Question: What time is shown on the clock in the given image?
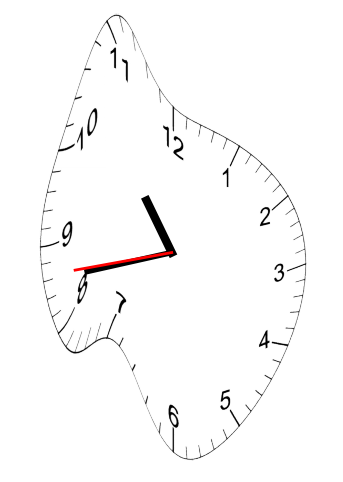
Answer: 10:42:43